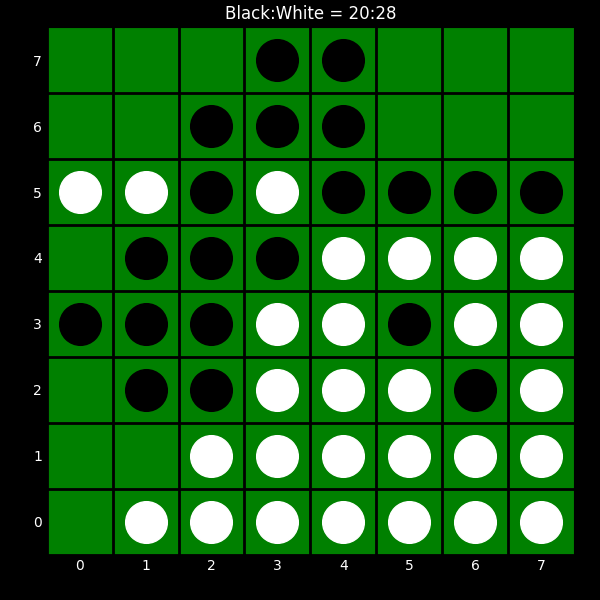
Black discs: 20
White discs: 28